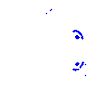
Particle: kaon